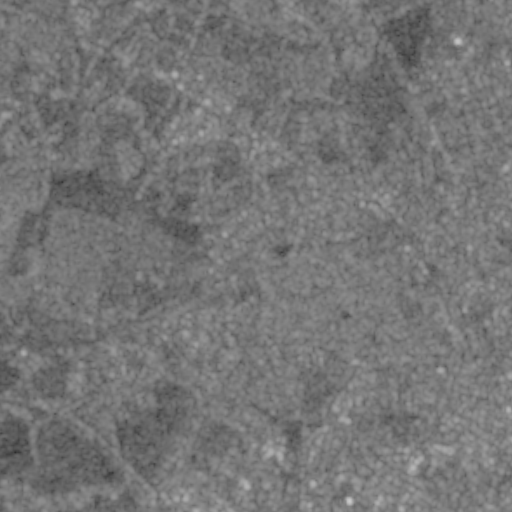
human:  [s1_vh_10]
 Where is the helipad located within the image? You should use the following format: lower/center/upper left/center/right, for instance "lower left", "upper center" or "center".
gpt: The helipad is located in the lower center of the image.
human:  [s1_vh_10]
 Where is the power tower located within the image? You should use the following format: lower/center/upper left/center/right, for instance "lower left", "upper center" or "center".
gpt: The power tower is located in the left of the image.
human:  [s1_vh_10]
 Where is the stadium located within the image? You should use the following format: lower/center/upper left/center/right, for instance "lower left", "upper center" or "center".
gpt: The stadium is located in the center right of the image.
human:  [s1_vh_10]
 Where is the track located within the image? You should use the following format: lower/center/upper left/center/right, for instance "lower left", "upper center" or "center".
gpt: The track is located in the lower right of the image.
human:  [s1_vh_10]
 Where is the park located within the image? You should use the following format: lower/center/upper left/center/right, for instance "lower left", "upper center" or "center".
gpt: There is no park in the image.

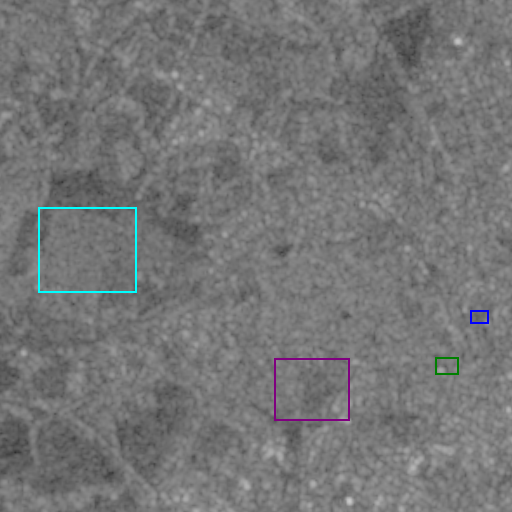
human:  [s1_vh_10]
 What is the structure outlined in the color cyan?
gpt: The structure outlined in cyan is a crop field.
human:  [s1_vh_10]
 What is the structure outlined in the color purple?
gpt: The structure outlined in purple is a park.
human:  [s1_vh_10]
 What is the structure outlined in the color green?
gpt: The structure outlined in green is a parking lot.
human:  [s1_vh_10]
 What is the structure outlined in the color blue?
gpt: The structure outlined in blue is a stadium.
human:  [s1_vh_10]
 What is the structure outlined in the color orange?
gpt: There is no orange outline.